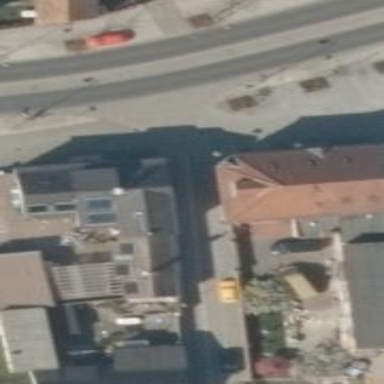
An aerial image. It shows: Cafe building.